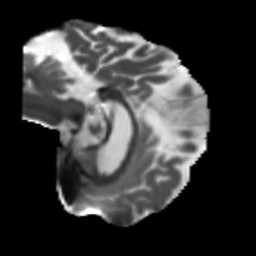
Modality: T2w
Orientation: sagittal
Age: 73
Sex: female
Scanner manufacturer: siemens
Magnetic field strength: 3 T
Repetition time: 5.47 s
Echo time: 0.0854 s